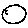
Label: moon